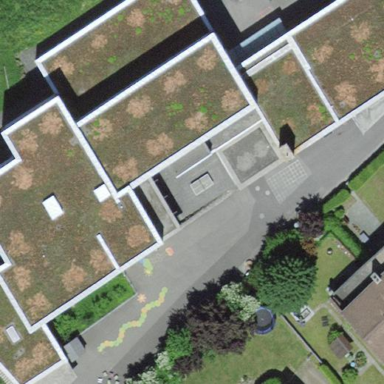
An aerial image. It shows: School building.